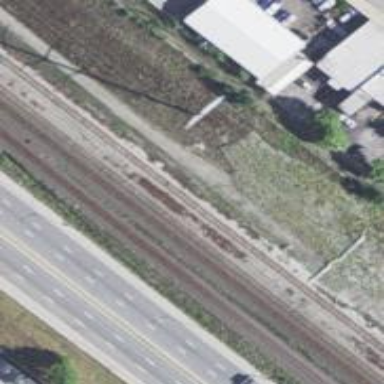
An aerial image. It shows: Railway siding with rails.